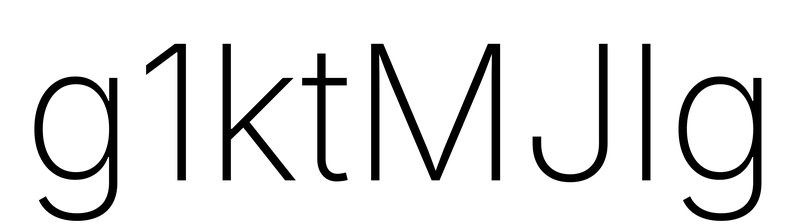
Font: Inter_ExtraLight